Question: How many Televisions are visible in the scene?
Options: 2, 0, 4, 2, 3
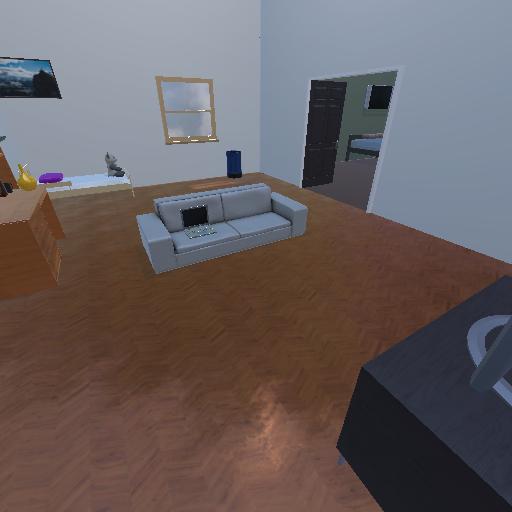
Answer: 2